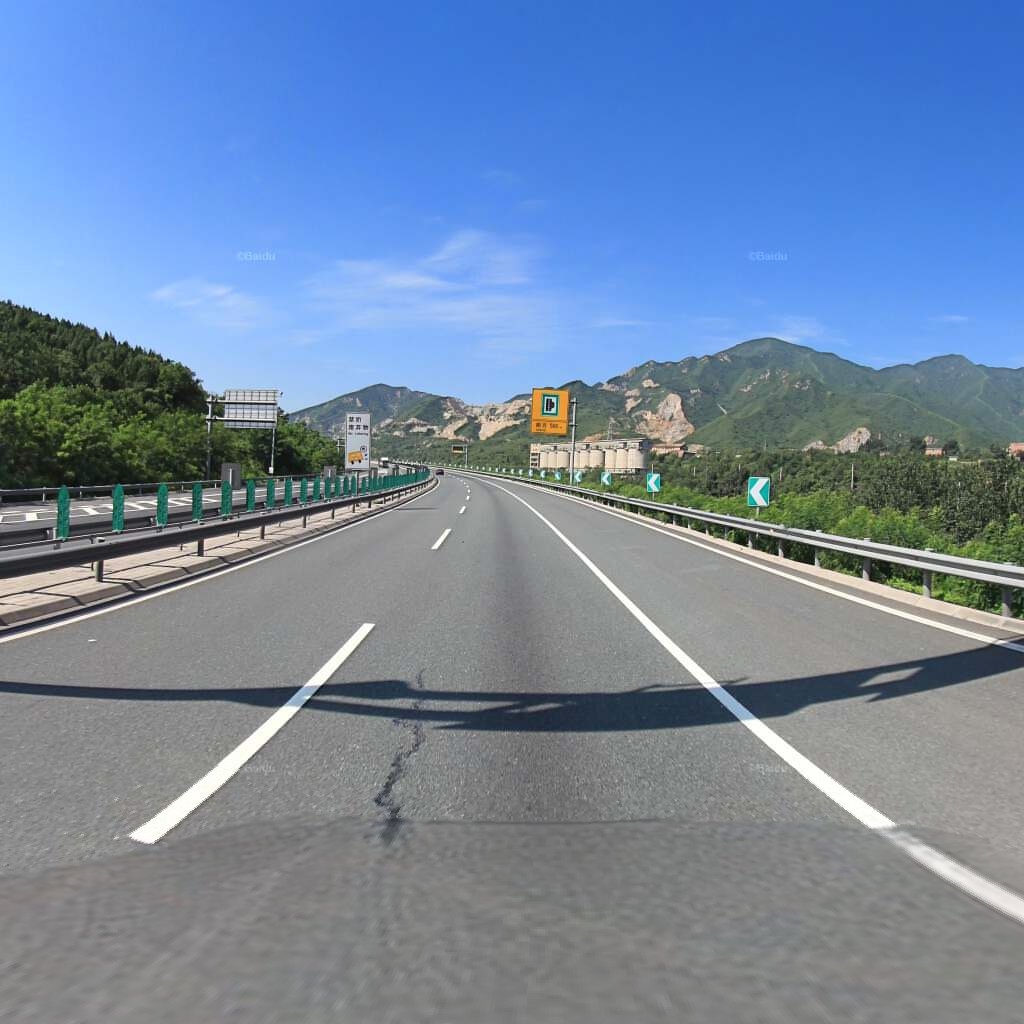
Region: Haidian
Road damage annotations: longitudinal patch